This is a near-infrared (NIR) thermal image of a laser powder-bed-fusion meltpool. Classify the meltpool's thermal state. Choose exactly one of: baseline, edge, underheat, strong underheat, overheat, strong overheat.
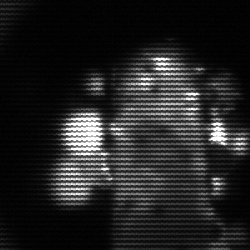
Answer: strong underheat